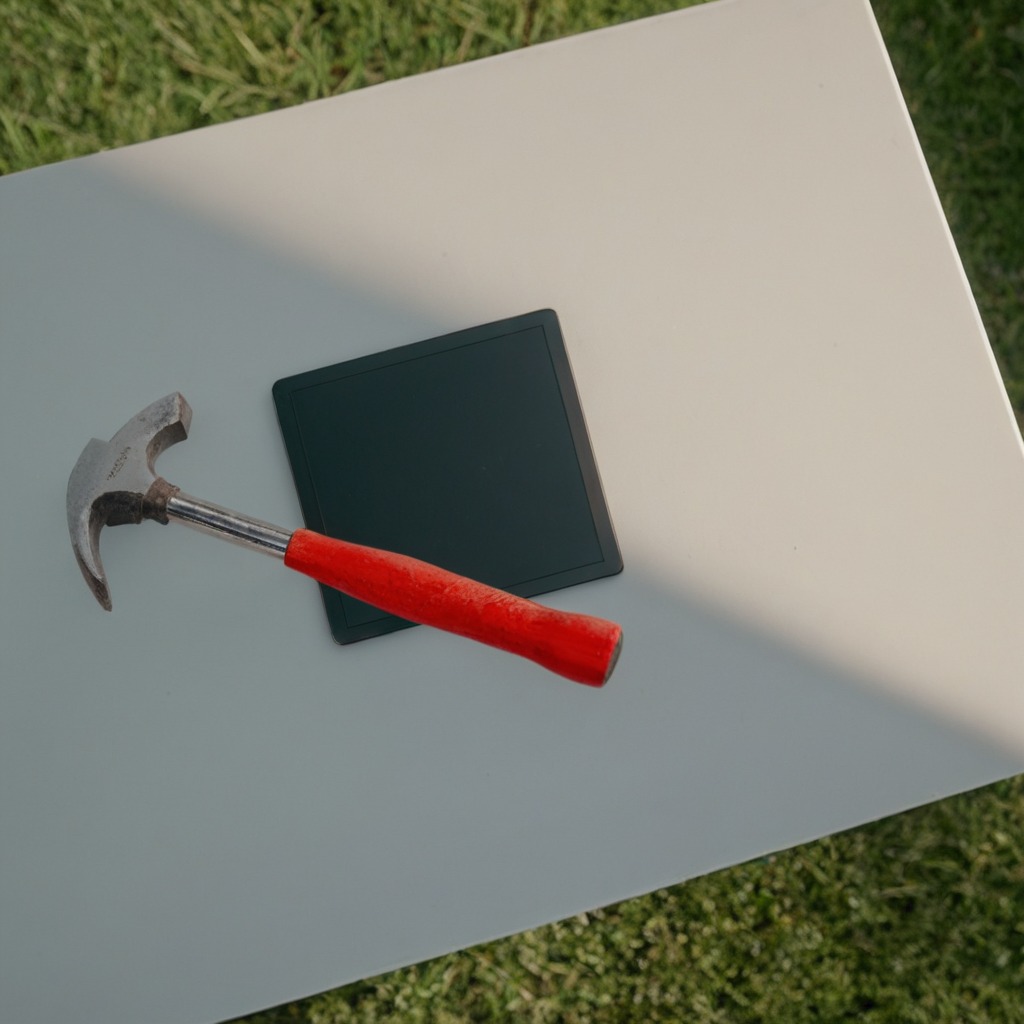
A hammer is lying on a clean utility table in a temporary outdoor tool station afternoon light present textured surface.